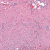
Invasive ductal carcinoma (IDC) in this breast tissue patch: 0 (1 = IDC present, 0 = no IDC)